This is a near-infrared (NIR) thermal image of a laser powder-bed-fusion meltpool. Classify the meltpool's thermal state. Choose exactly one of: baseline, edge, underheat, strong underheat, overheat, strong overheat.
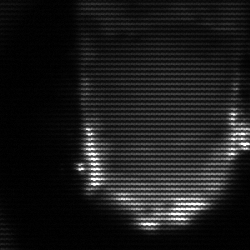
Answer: baseline